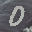
Label: 0